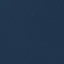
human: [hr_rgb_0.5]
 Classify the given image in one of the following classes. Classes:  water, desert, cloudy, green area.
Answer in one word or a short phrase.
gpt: water